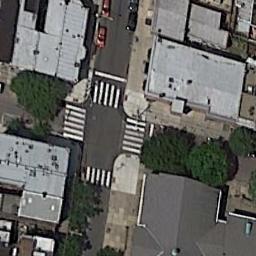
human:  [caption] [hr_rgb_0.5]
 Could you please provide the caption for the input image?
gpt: An intersection with some crosswalks is between some dense houses .

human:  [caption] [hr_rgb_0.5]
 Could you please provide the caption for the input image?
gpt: There is a red house near the crossroads .

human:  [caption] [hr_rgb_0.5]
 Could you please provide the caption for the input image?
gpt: There are several moving vehicles on the road at the intersection, With many buildings and some trees around the intersection .

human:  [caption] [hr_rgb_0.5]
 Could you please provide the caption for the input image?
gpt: There are many buildings of different shapes and sizes beside the intersection .

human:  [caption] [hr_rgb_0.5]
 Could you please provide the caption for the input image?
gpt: There are some gray buildings around the intersection .